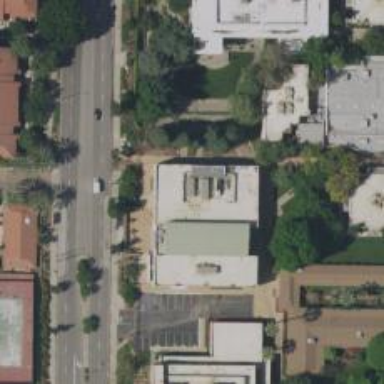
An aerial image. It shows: University building.